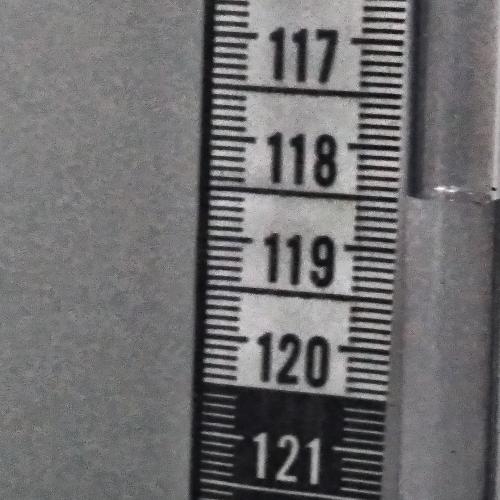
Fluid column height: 118.5 cm